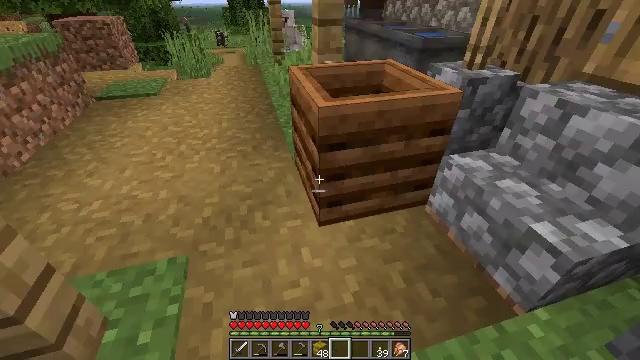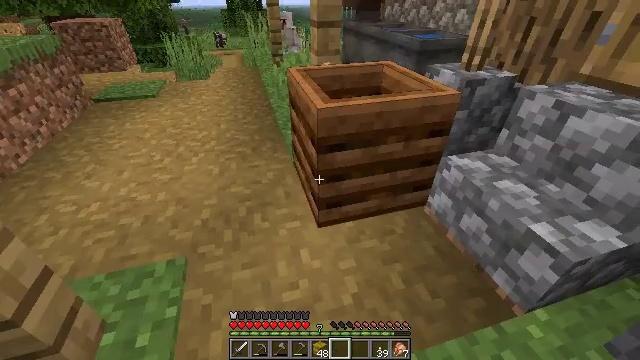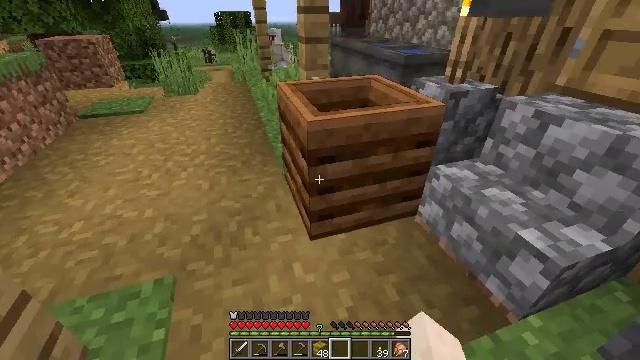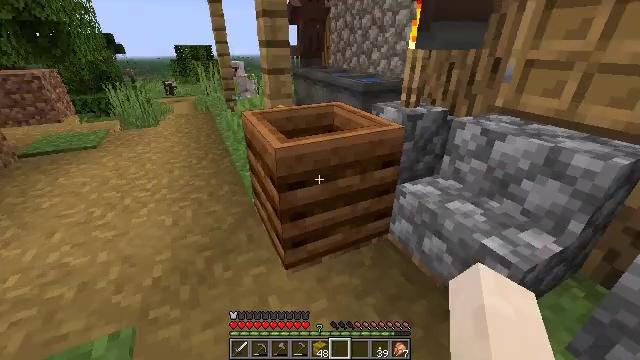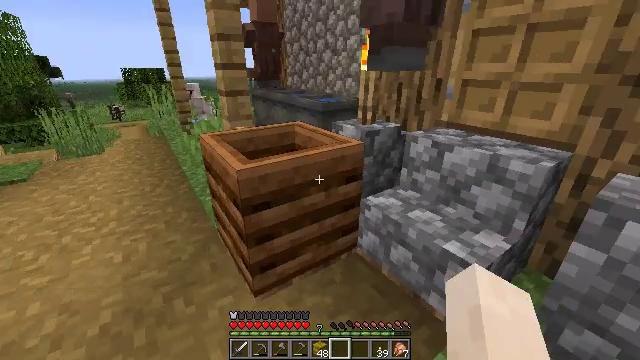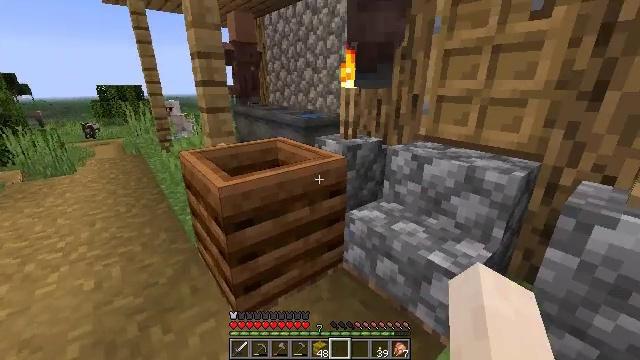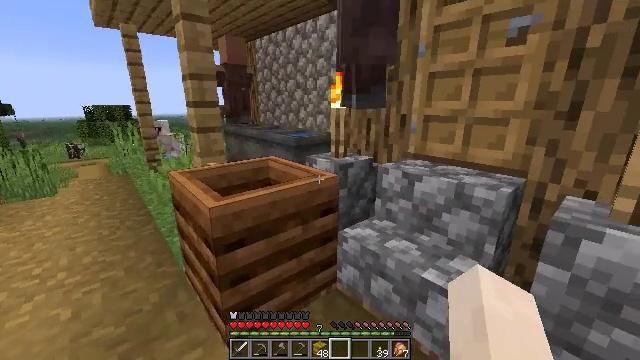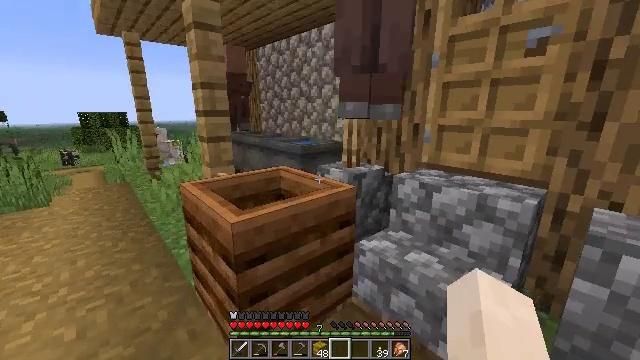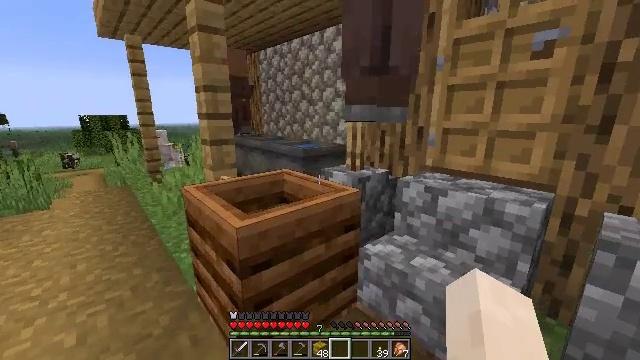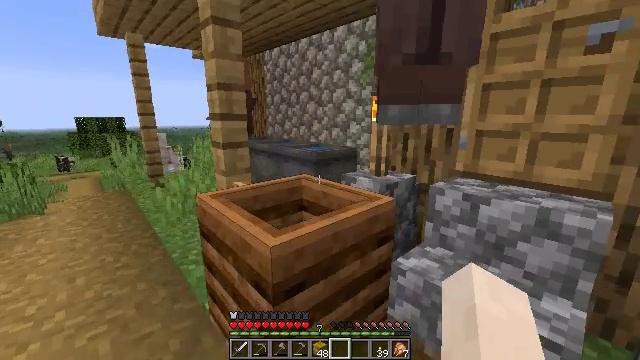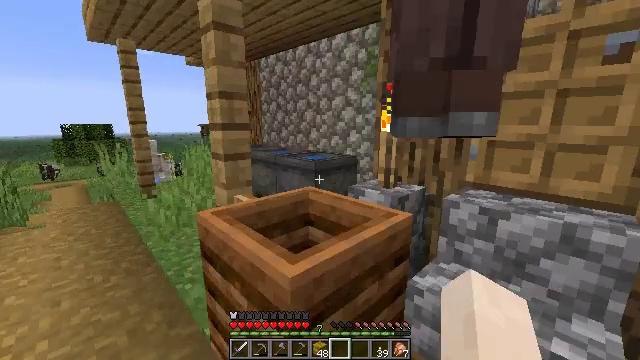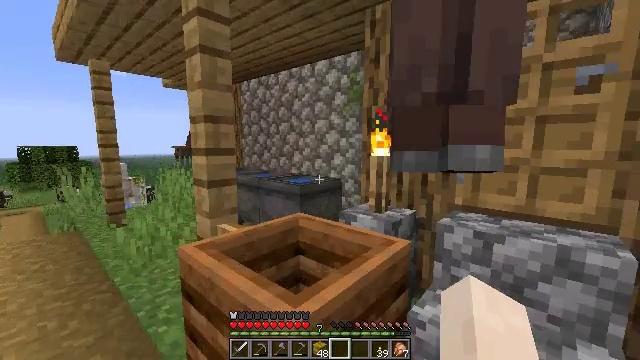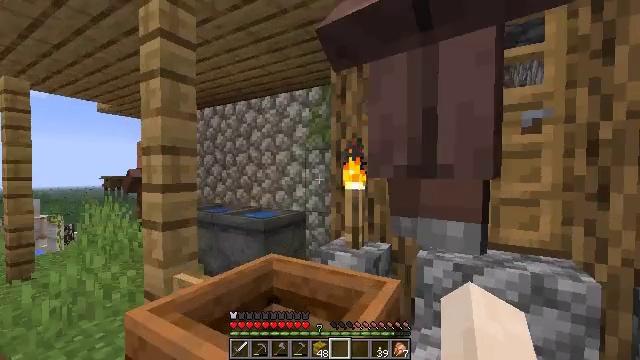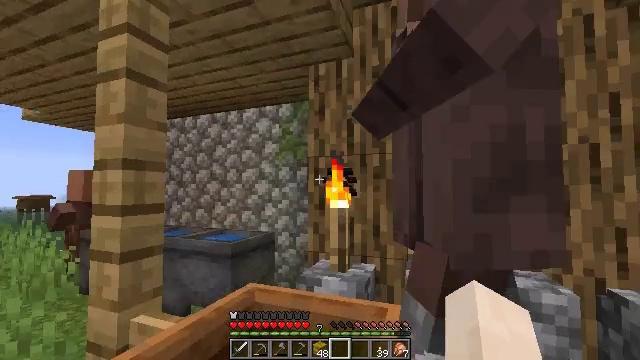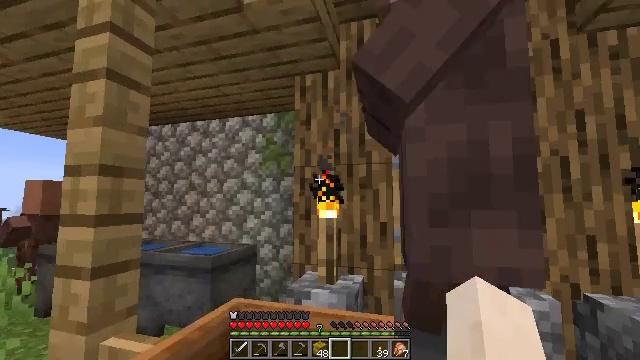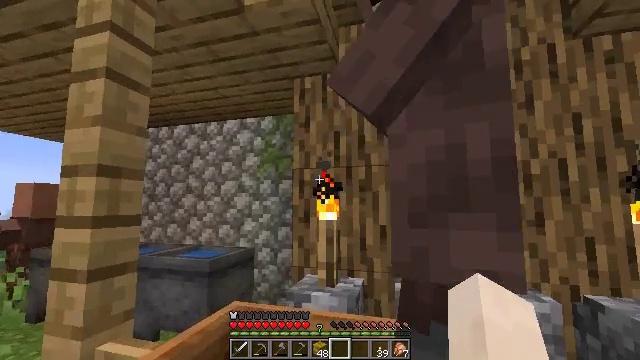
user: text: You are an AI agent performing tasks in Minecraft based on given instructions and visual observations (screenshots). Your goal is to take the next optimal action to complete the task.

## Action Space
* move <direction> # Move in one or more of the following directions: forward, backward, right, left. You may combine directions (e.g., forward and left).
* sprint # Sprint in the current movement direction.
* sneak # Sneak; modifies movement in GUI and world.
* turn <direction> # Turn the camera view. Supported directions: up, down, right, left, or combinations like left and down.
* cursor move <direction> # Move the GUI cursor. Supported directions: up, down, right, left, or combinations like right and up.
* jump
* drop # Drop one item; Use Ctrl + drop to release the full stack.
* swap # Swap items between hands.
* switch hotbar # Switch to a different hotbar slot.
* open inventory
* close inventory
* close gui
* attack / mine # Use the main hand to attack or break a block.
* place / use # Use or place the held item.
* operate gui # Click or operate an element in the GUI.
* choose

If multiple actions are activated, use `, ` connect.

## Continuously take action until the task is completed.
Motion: motion action
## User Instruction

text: Mine the cauldron block.
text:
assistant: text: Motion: no_op
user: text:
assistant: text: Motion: turn right and up
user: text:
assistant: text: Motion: turn right and up
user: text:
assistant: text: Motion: turn right and up
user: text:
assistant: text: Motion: turn right and up
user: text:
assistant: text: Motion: move left, turn right and up
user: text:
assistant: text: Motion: move forward and move left, turn up
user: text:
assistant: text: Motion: move forward and move left
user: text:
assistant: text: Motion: move forward and move left
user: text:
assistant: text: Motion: move forward and move left, turn right and up
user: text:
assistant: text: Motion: move forward and move left, turn right and up
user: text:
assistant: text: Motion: move forward and move left, turn right and up
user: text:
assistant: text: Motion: turn right and up
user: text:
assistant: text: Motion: turn right and up
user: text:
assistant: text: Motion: no_op
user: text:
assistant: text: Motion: turn right and up
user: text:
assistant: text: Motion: turn right and up
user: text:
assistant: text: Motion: move back, turn right
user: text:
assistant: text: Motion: move back, turn right and down
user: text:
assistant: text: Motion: move back and move left, turn right and down
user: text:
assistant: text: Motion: move back and move left, turn right and down
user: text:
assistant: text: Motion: move back and move left
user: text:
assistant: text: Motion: move left
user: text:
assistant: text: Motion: turn up
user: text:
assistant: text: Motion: turn left and up
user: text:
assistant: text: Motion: turn left and up
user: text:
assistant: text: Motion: turn left and up
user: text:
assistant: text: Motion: no_op
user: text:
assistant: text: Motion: no_op
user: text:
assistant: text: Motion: turn up